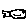
Label: fish